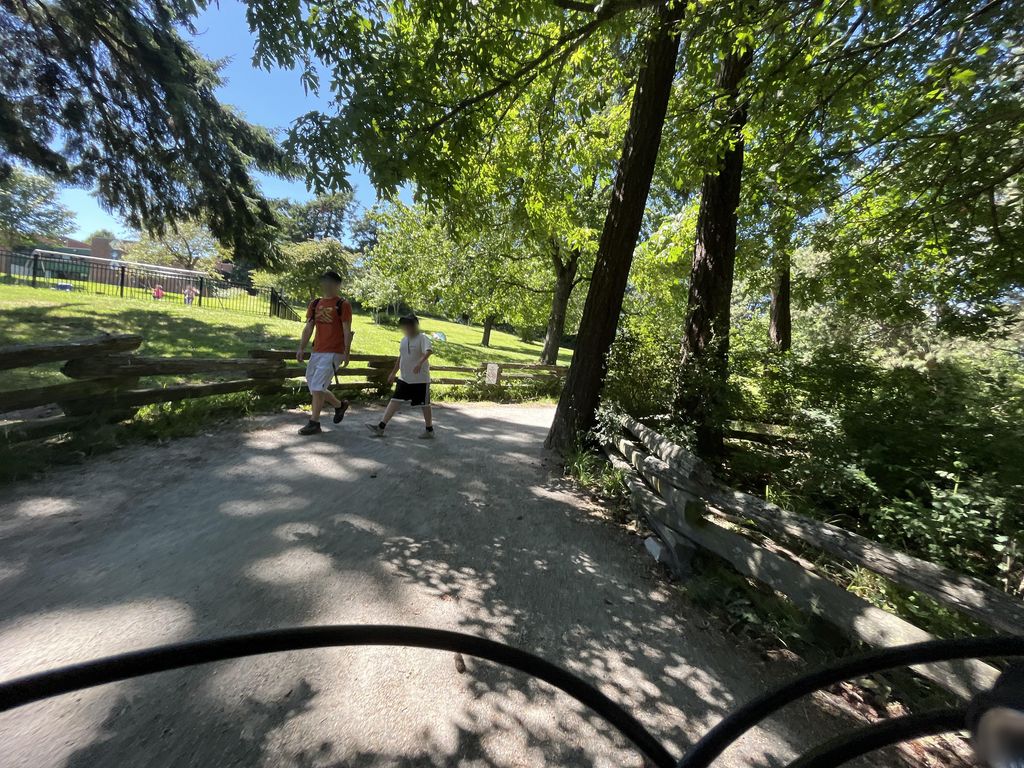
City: victoria